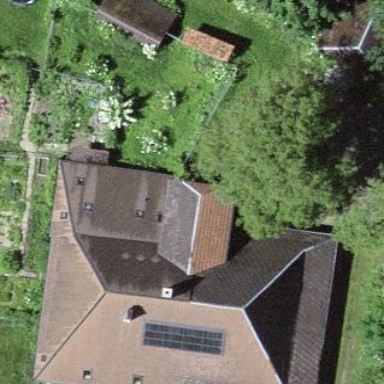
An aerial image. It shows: Farm building.